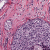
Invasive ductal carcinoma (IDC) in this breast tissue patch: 0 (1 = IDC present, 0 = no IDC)